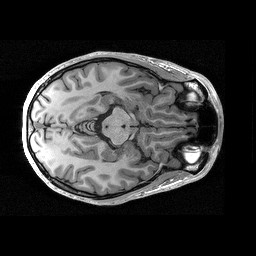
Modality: T1w
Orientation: coronal